Question: I have the following tables:
'''
Users - Users of the site
Matchups - Matchups between two teams
Periods - The periods in which matchups take place
MatchupResults - The results of the matchups
UserPicks - The user's choice of who will win the matchup (5 picks for each period)
Teams - Teams in the matchups
'''
The relationships are as follows:
'''
Matchups.HomeID/Matchups.VisitorID = Teams.ID
Matchups.PeriodID = Periods.ID
MatchupResults.MatchupID = Matchups.ID
UserPicks.MatchupID = Matchups.ID
UserPicks.UserID = User.ID
'''
What I am trying to get (in english) is:
All users regardless of whether they have made picks and all matchups regardless of whether they have results yet. If they have results or picks, I want them shown.
I've gotten this query to get me the matchups as I want them:
'''
select P.ID as PeriodID,
M.ID as MatchupID,
V.ID as VisitorTeam,
H.ID as HomeTeam,
MR.VisitorScore,
MR.HomeScore,
CASE WHEN (M.PointSpread <= 0) THEN
CASE WHEN (MR.HomeScore + M.PointSpread > MR.VisitorScore) THEN H.ID ELSE V.ID END
WHEN (M.PointSpread > 0) THEN
CASE WHEN (MR.HomeScore + M.PointSpread < MR.VisitorScore) THEN V.ID ELSE H.ID END
ELSE NULL
END AS TeamThatCoveredSpread
from Matchups M
left outer join MatchupResults MR ON MR.MatchupID = M.ID
inner join Teams V ON V.ID = M.VisitorID
inner join Teams H ON H.ID = M.HomeID
inner join Periods P ON P.ID = M.PeriodID
'''
However I'm having trouble including the users and their picks - no matter what I try it keeps filtering my results to only games that users have picked.
So if there are and I select , I should see all 10 users and either a as their pick or a meaning they did not make a pick for that game.
UPDATE: Sample results for above query with Period 1 specified for simplicity:

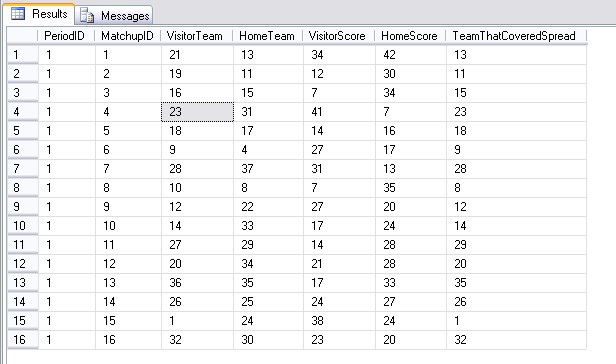
Answer: I answered my problem thanks to your suggestions and have marked up each of your answers and comments for your time.
Thank you for your valuable time, here is the answer and result set for a single period/user (filtered only for simplicity here):
'''
insert #UserMatchups
select U.ID,
M.ID,
M.VisitorID,
M.HomeID,
M.HomeSpread
from Users U, Matchups M
where PeriodID = @PeriodID
select M.UserID,
M.MatchupID,
CASE WHEN (M.Spread <= 0) THEN
CASE WHEN (MR.HomeScore + M.Spread > MR.VisitorScore) THEN M.HomeID ELSE M.VisitorID END
WHEN (M.Spread > 0) THEN
CASE WHEN (MR.HomeScore + M.Spread < MR.VisitorScore) THEN M.VisitorID ELSE M.HomeID END
ELSE NULL
END AS TeamThatCoveredSpread,
UP.TeamID AS UserPick
from #UserMatchups M
left outer join MatchupResults MR ON MR.MatchupID = M.MatchupID
left outer join UserPicks UP ON UP.UserID = M.UserID and UP.MatchupID = M.MatchupID
where M.UserID = 1
'''